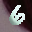
Label: 6